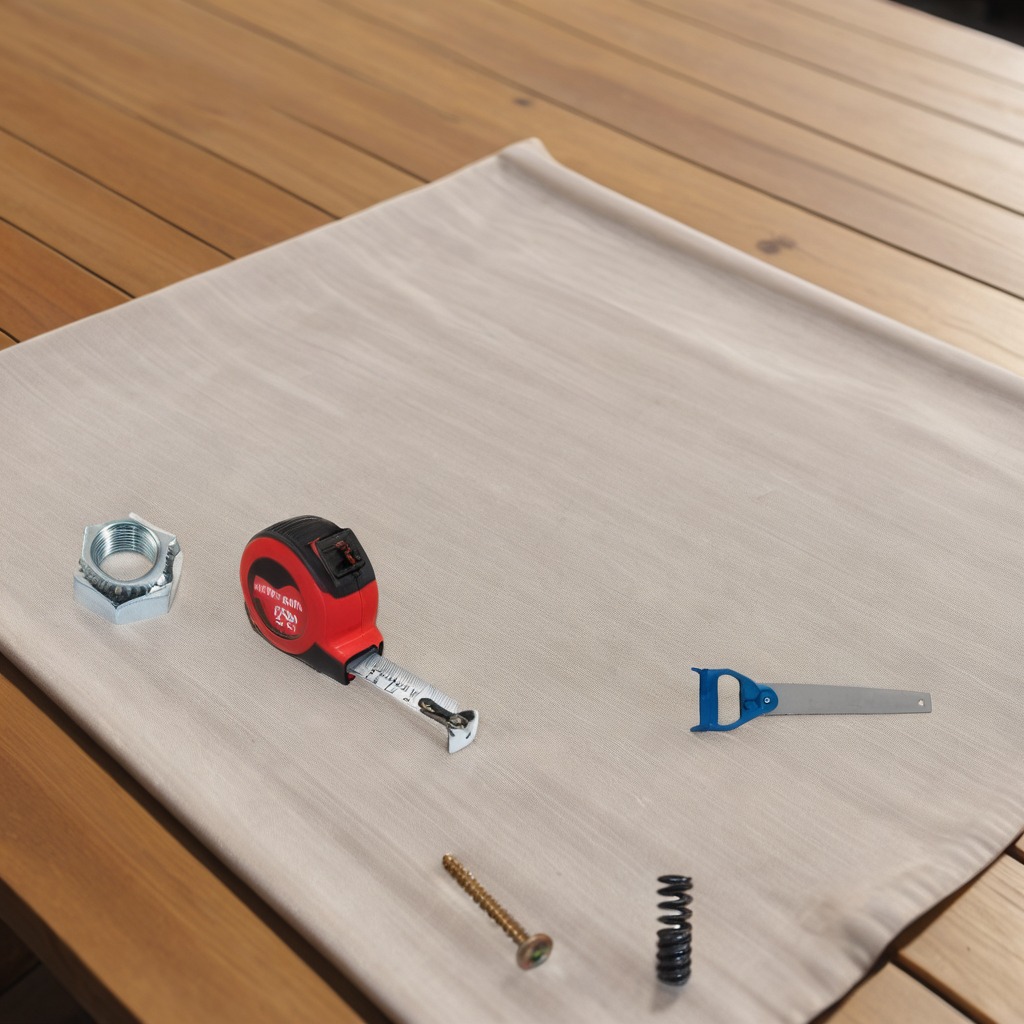
A measuring tape, a metal machine screw, a coiled metal spring, a handheld metal saw, and a metal nut are lying on the wooden table.